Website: crate-barrel
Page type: payment
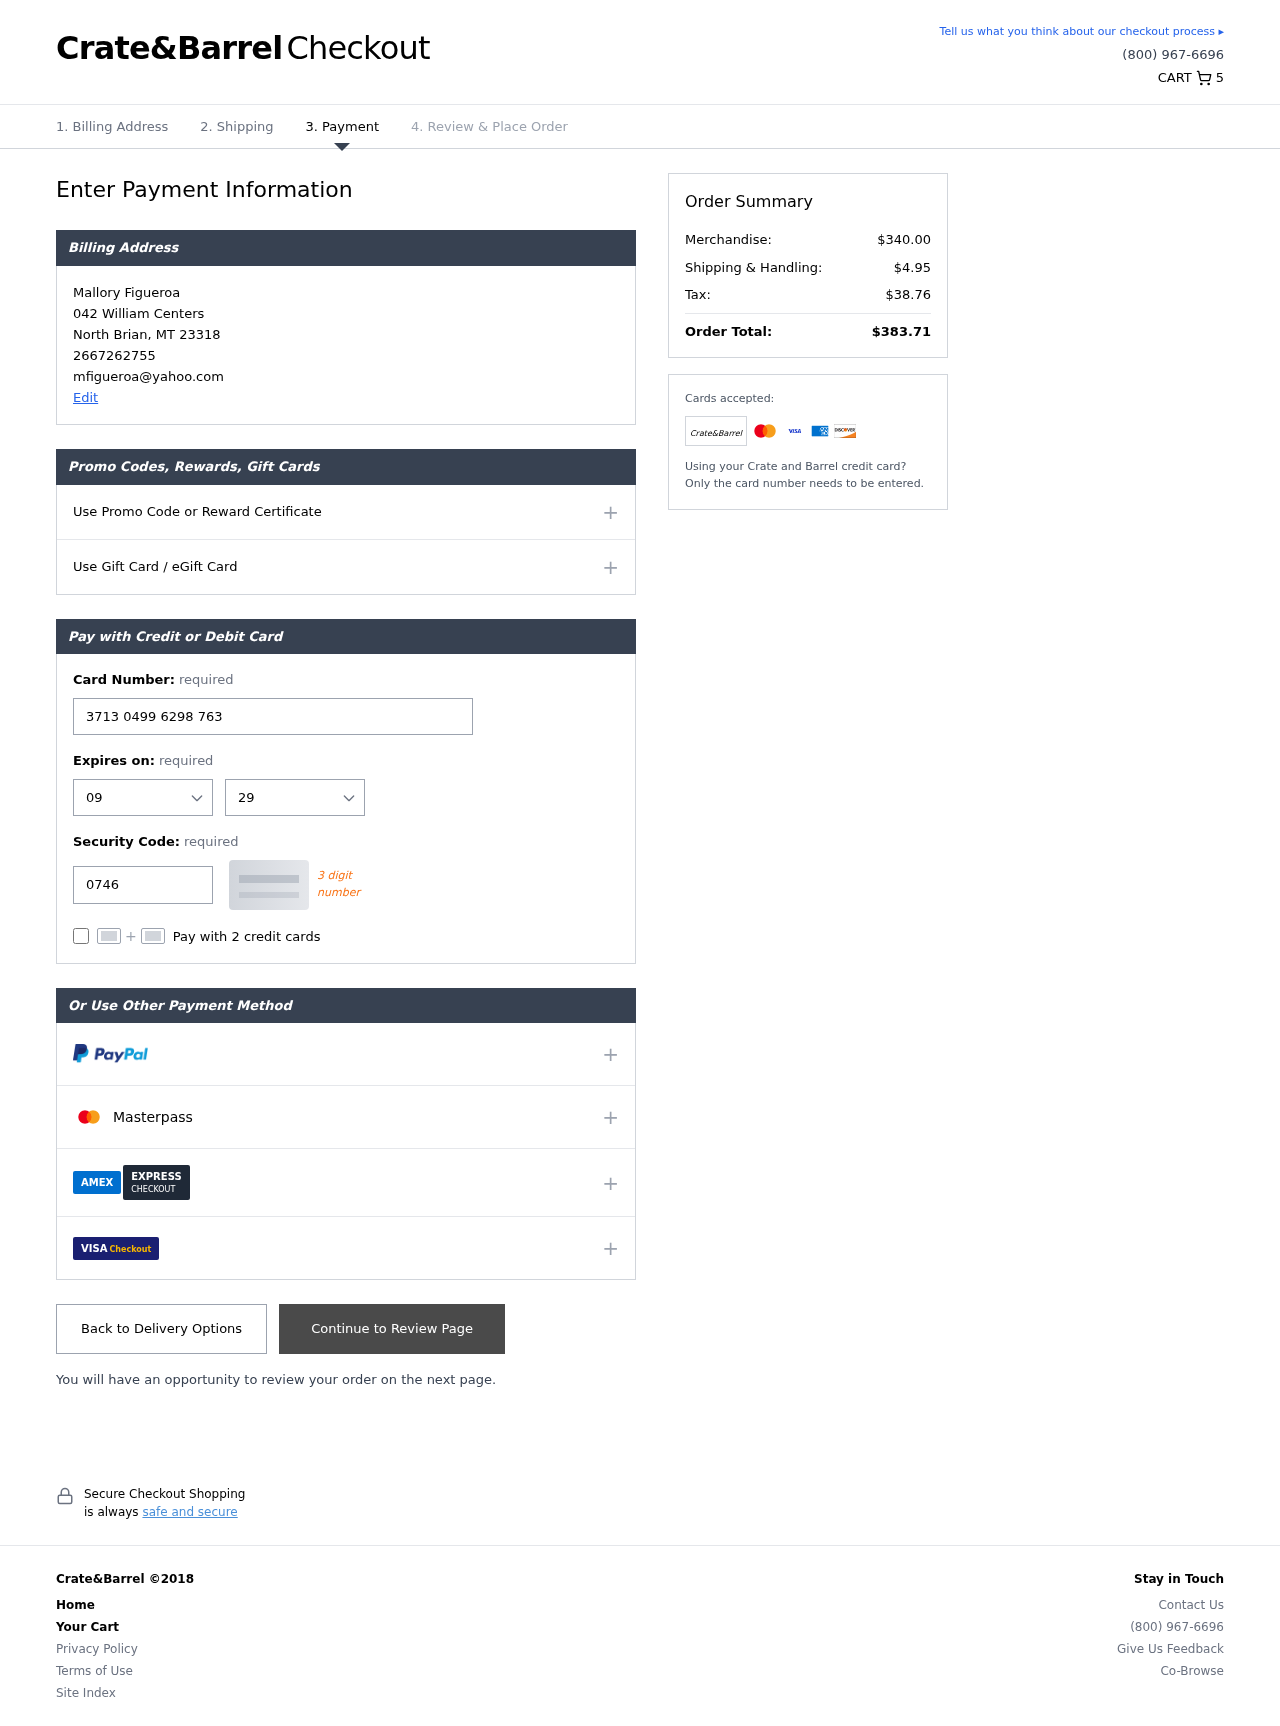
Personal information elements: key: PII_CARD_CVV
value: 0746
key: PII_CARD_EXPIRY_MONTH
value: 09
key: PII_CARD_EXPIRY_YEAR
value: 29
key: PII_CARD_NUMBER
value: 3713 0499 6298 763
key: PII_CITY
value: North Brian
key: PII_EMAIL
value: mfigueroa@yahoo.com
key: PII_FULLNAME
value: Mallory Figueroa
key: PII_PHONE
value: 2667262755
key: PII_POSTCODE
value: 23318
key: PII_STATE_ABBR
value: MT
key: PII_STREET
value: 042 William Centers
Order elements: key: ORDER_NUM_ITEMS
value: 5
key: ORDER_SUBTOTAL
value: $340.00
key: ORDER_SHIPPING_COST
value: $4.95
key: ORDER_TAX
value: $38.76
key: ORDER_TOTAL
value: $383.71